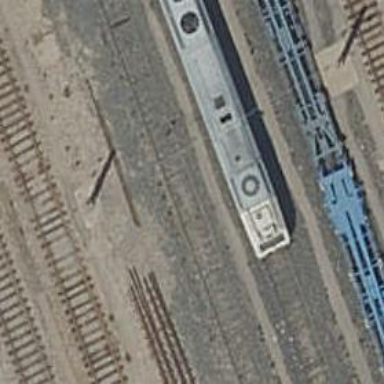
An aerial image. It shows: Railway yard with electrified contact lines.